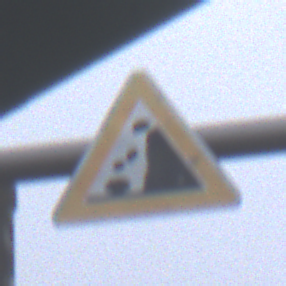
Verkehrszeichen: SteinschlagRechts
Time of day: MorningAfternoon
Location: Outdoor (Suburban)
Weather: Overcast
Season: NotSpecified
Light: Natural